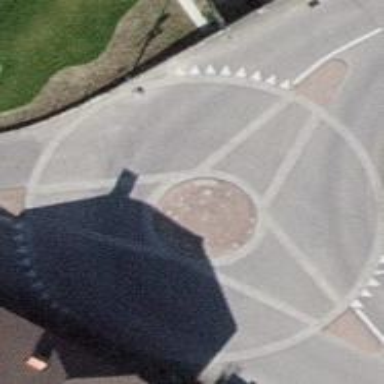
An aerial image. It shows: Mini roundabout on the road.